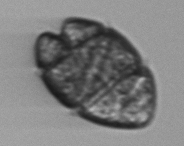
Label: Margalefidinium